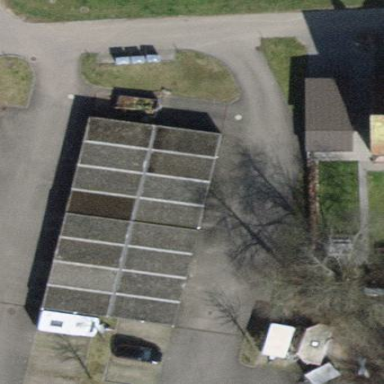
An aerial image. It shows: Group of garages.